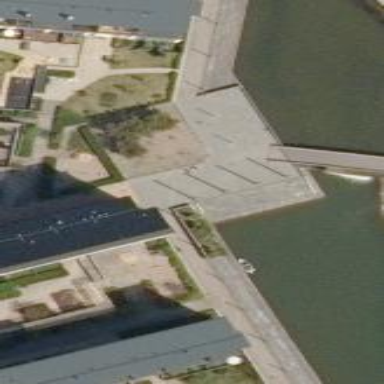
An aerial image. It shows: Square paved with paving stones.